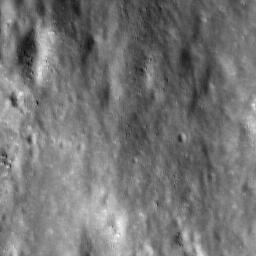
Host type: background_regolith
Lunar coordinates: latitude nan, longitude nan